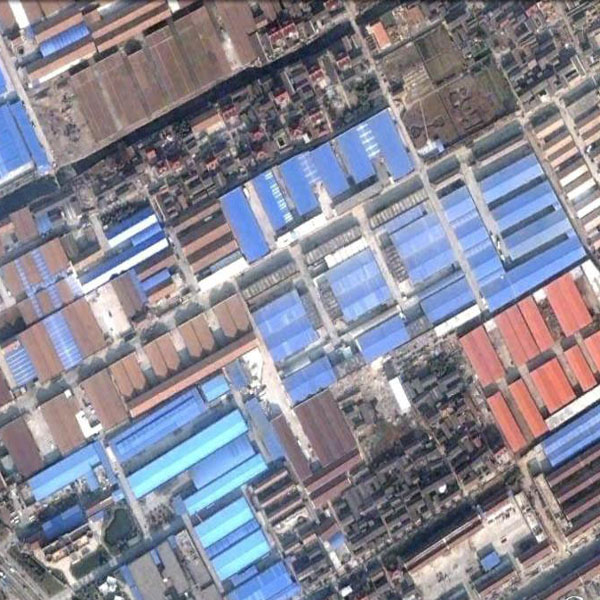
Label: Industrial